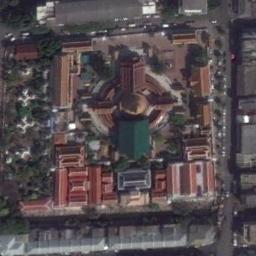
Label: palace